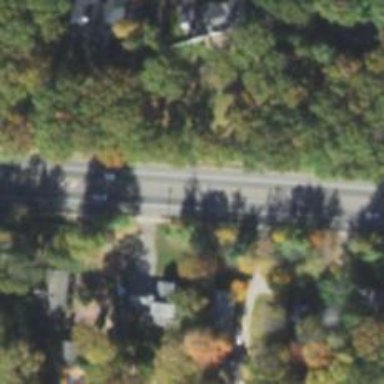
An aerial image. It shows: Primary highway with separate asphalt sidewalks.